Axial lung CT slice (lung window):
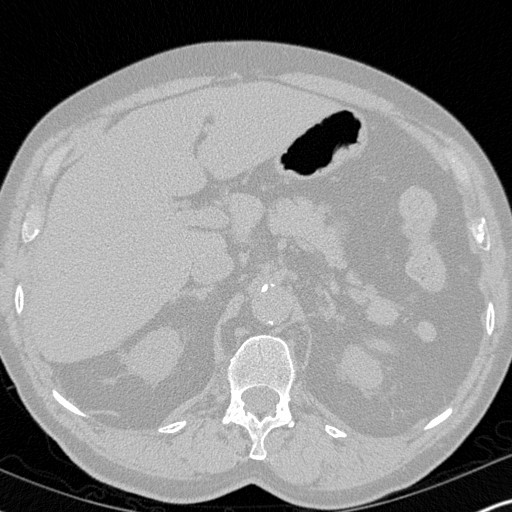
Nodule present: no